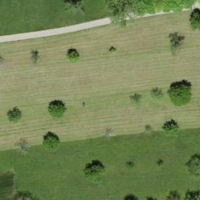
EUNIS habitat code: 25
Species observed at this site:
Dendrocoptes medius